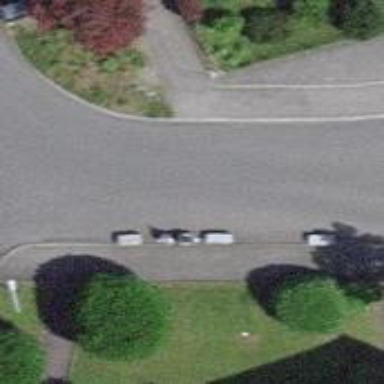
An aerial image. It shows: Residential road with separate sidewalks on both sides.